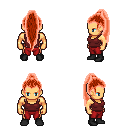
a pixel art fantasy rpg character, male body template, human, tanned skin, maroon pirate shirt, red pants, red extra-long topknot hairstyle, black shoes, four views (front, back, left, right), 2x2 character sprite sheet, small pixel art, hard edges, no anti-aliasing